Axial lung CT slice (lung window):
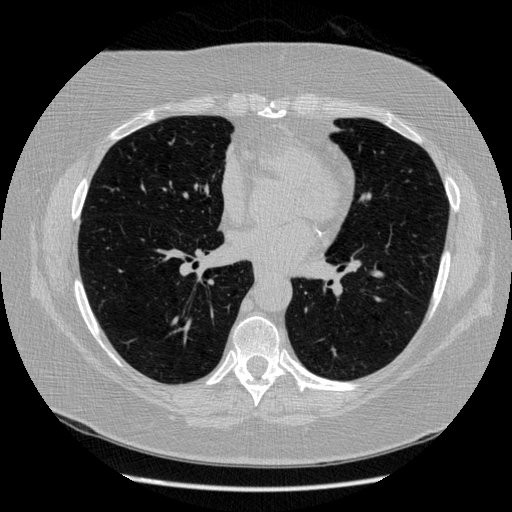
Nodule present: no